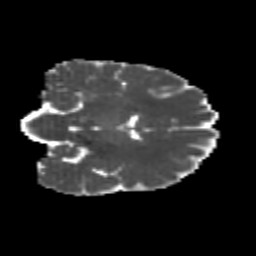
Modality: MD
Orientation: coronal
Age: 22
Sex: female
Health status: healthy
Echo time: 0.074 s